Field crop: tomato
Growth stage: 1
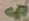
Species: solanum